Field crop: tomato
Growth stage: 2
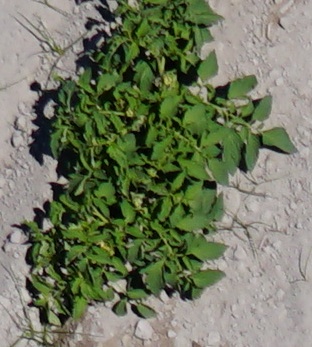
Species: tomato